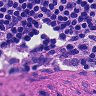
Metastatic tissue present: no